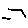
Label: hexagon